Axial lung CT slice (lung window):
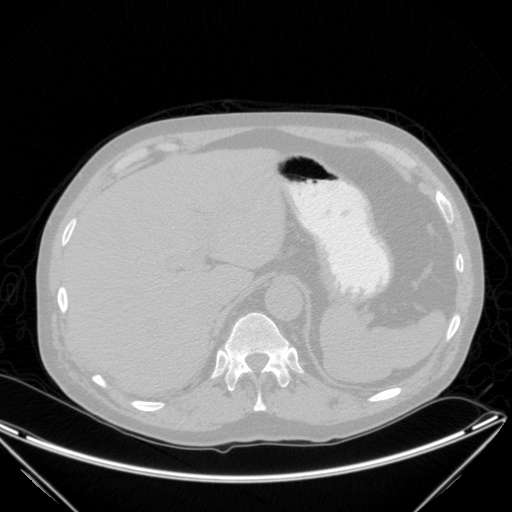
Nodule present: no